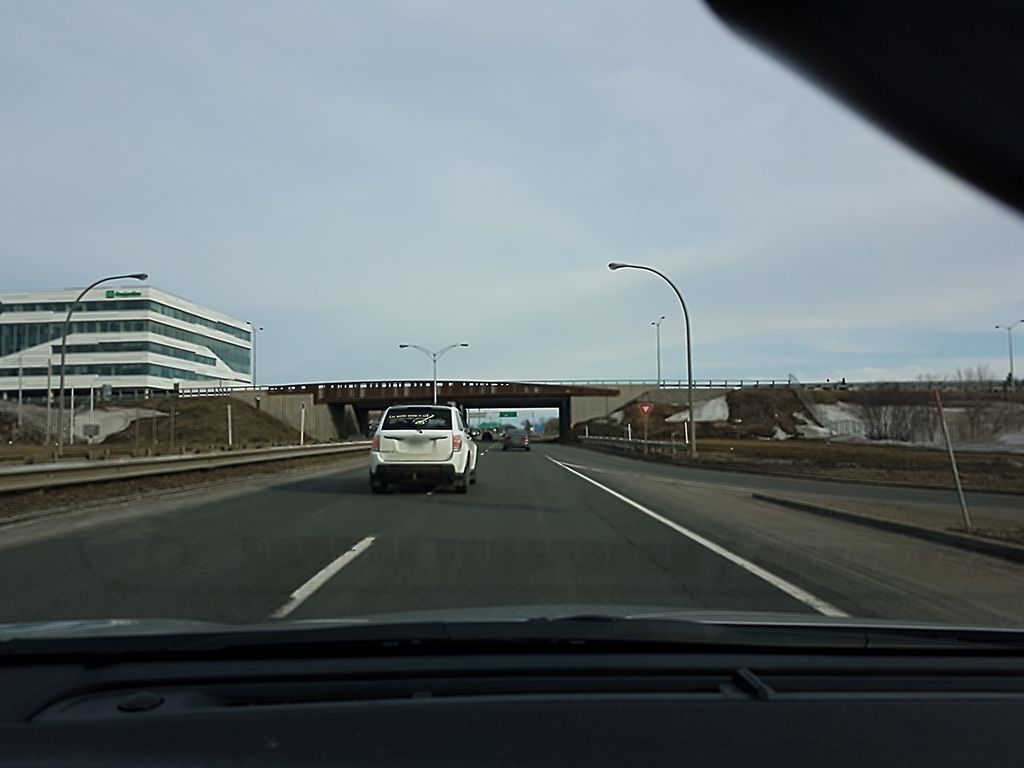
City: quebec_city